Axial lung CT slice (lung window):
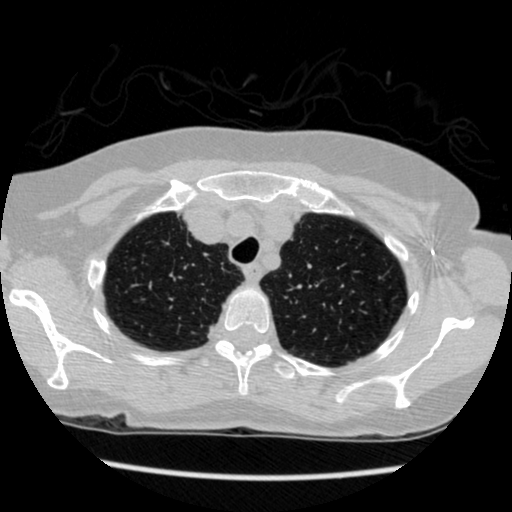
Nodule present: no